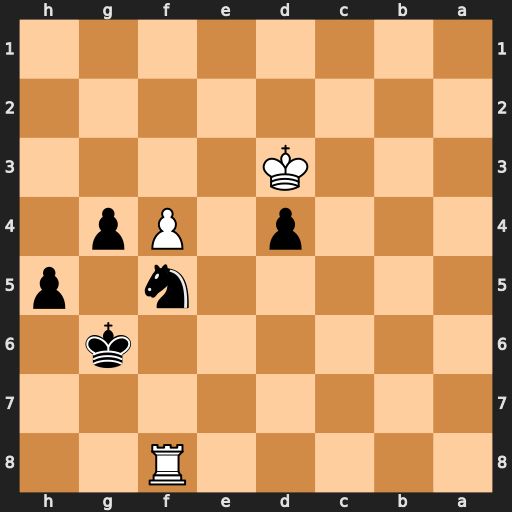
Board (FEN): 5R2/8/6k1/5n1p/3p1Pp1/3K4/8/8
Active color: b
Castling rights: -
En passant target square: -
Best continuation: h4 Rg8+ Ng7 Kxd4 h3 Rh8 Nf5+